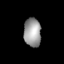
Tissue: skin
Cell type: Others
Senescence score: 0.7324
Nuclear area (px): 480
Mean DAPI intensity: 156.269